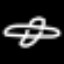
Label: airplane